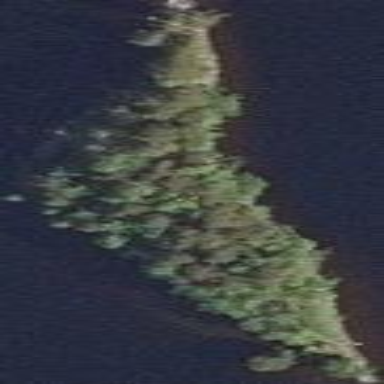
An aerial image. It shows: Islet.